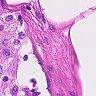
Metastatic tissue present: no